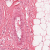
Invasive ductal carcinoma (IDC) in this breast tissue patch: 0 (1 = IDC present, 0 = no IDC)